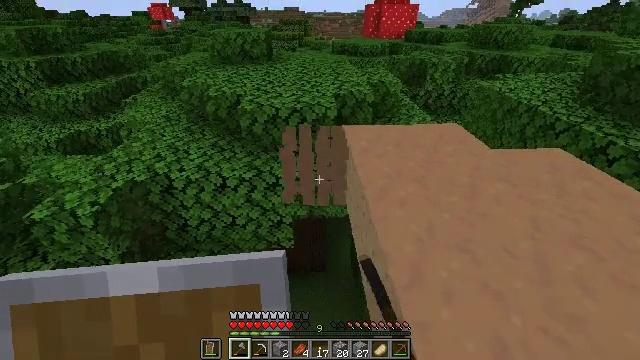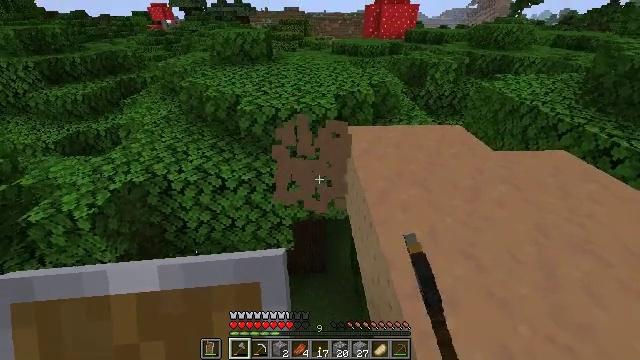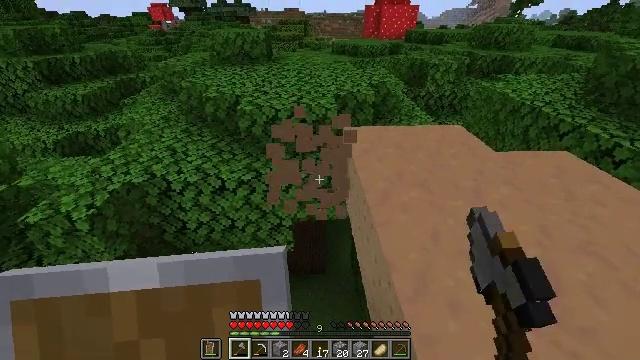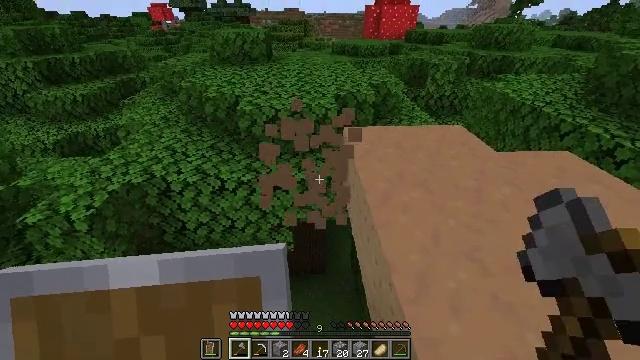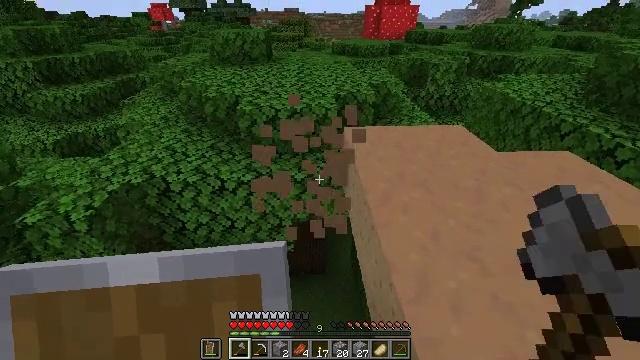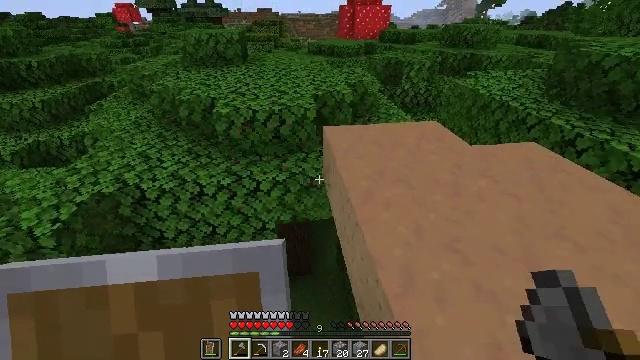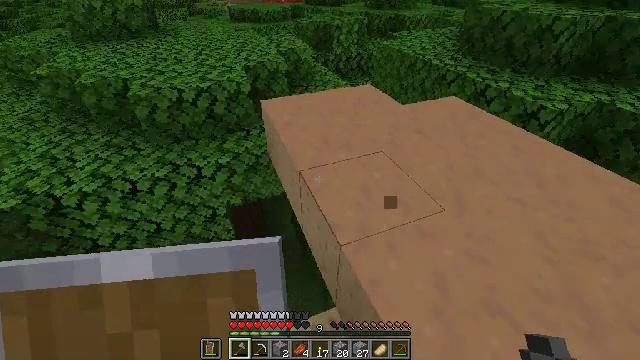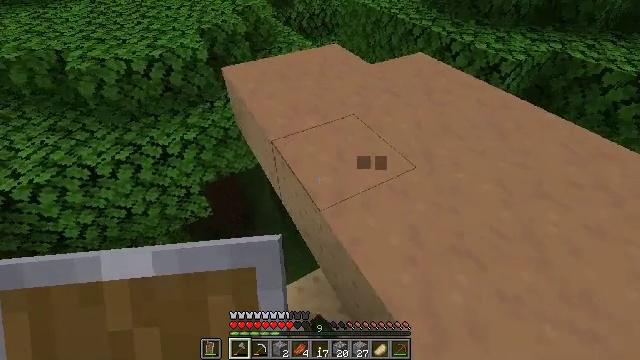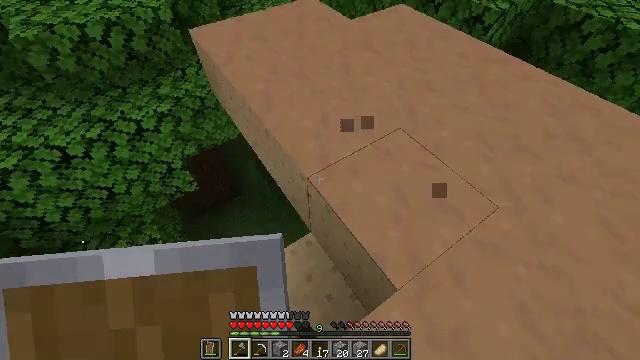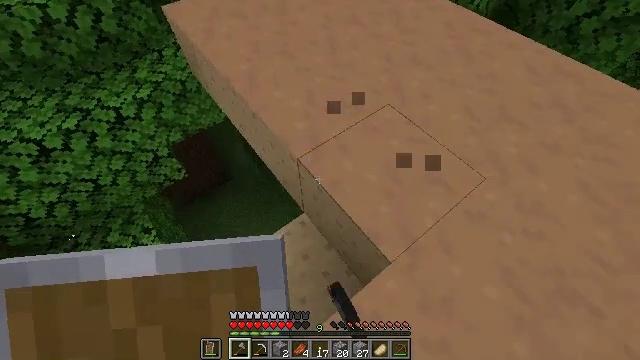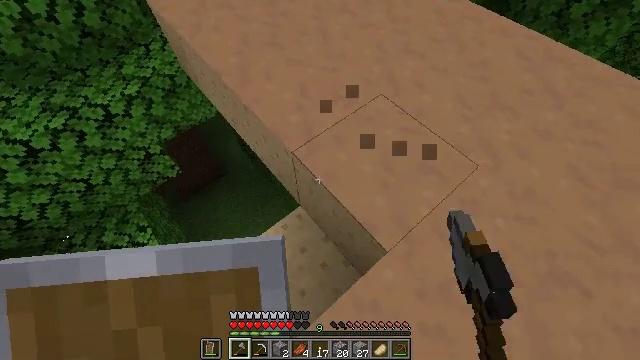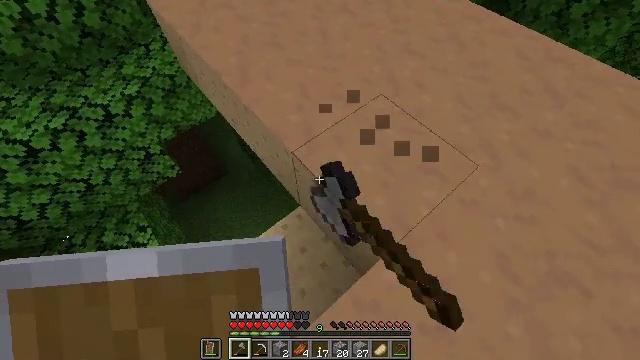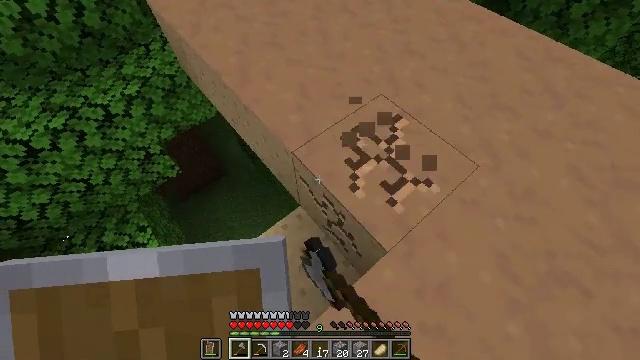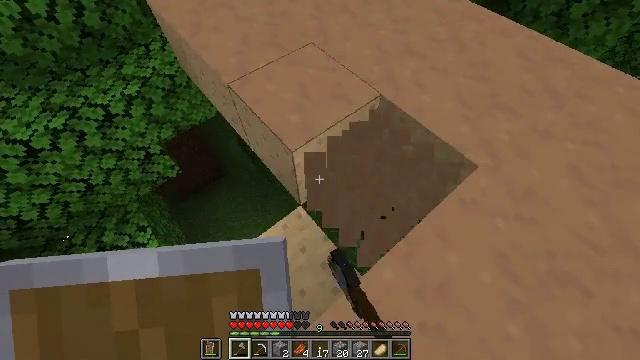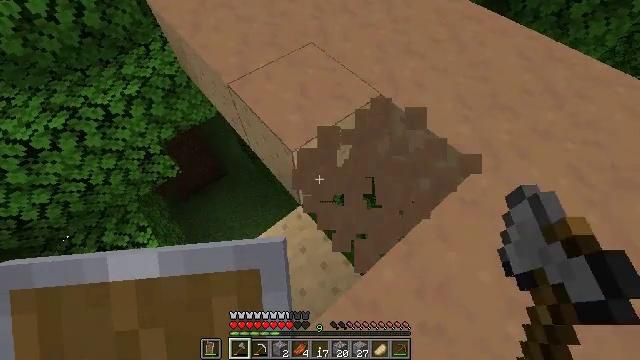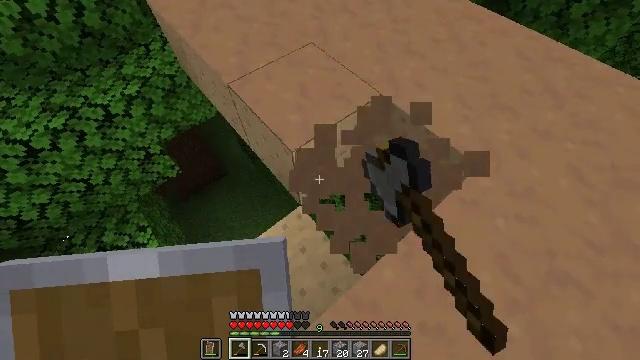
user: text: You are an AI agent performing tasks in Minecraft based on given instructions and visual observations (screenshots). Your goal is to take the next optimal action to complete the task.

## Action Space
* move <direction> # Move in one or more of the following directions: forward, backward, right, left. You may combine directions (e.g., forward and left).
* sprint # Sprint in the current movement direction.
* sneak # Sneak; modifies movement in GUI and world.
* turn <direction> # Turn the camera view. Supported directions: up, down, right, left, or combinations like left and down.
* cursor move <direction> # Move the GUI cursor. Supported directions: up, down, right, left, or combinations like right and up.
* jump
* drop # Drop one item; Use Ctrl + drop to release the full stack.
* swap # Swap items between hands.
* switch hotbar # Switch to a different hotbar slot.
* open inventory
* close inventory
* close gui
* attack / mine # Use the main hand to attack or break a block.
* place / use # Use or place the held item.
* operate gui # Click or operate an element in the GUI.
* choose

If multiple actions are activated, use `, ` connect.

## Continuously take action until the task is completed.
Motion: motion action
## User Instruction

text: Mine brown mushroom block in the forest.
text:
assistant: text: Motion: attack / mine
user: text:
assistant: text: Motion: attack / mine
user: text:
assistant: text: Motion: attack / mine
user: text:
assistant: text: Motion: attack / mine
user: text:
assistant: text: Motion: turn right, attack / mine
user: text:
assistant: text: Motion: turn right and down, attack / mine
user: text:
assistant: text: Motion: turn right and down, attack / mine
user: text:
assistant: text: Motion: turn right and down, attack / mine
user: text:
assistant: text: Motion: turn right and down, attack / mine
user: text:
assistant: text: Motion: turn right and down, attack / mine
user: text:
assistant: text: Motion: attack / mine
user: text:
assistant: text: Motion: attack / mine
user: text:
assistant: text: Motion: attack / mine
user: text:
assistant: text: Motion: attack / mine
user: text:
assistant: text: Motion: attack / mine
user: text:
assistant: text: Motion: turn up, attack / mine
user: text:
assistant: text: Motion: turn up, attack / mine
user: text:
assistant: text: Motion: turn left and up, attack / mine
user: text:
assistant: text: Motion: attack / mine
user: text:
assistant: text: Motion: turn up, attack / mine
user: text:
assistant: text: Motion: attack / mine
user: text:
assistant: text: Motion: attack / mine
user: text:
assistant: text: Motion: turn left, attack / mine
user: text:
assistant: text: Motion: attack / mine
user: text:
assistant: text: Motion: attack / mine
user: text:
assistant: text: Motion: attack / mine
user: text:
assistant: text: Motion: turn left and up, attack / mine
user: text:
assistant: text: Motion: turn left and up, attack / mine
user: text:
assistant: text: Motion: turn up, attack / mine
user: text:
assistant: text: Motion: turn left and up, attack / mine